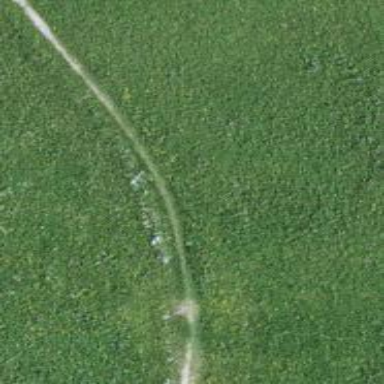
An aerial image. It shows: Gravel path.